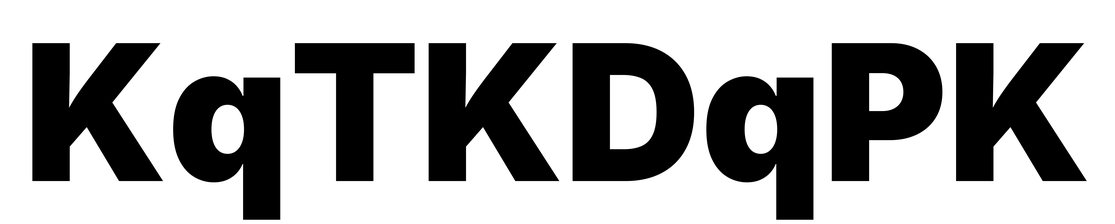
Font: Inter_Black